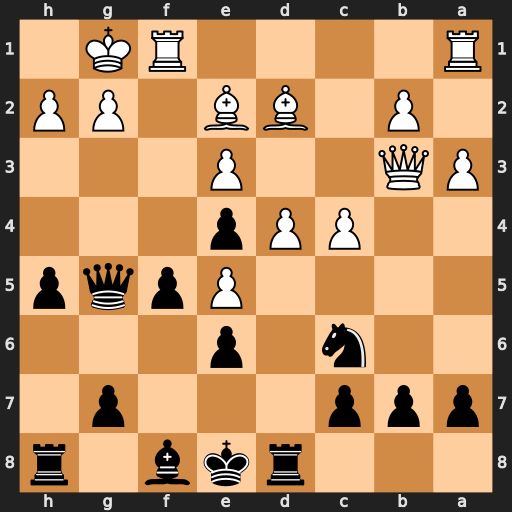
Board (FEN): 3rkb1r/ppp3p1/2n1p3/4Ppqp/2PPp3/PQ2P3/1P1BB1PP/R4RK1
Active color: b
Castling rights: k
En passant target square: -
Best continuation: Nxd4 exd4 Qxd2 Rad1 Qxe2